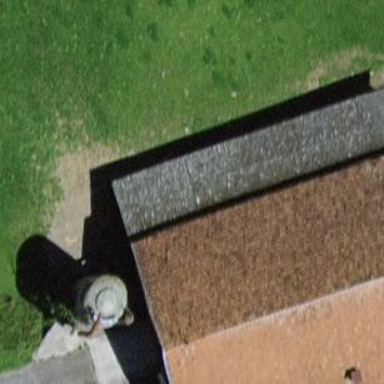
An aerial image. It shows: Barn.